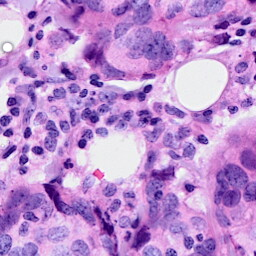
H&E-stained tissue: Breast